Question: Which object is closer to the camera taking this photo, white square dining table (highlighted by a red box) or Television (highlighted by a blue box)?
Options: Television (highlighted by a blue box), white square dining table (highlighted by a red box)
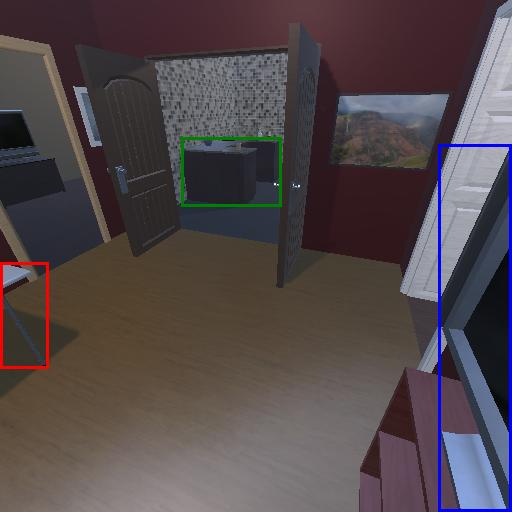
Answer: Television (highlighted by a blue box)